Question: My program simulates a video store. In my list there are multiple copies of some videos. If I try to rent a video and the first copy of that video in the list is already rented, my program fails to continue checking to see if the other copies are available (a film is available if custId is '0000'). Take a look at the text file from where the list gets its members for a better understanding of what i'm describing:

Could anyone take a look and let me know if they spot an issue? Any help is appreciated, thanks.
'''
try
{
int index = 0;
bool found = false;
while (!found)
{
if (strncmp(filmId,filmList.getAt(index).number,6) == 0 && strncmp("0000",filmList.getAt(index).rent_id,5) == 0)//If that film is rented by NO customer
{
found = true;//customer can rent it
strcpy(newItem.number,filmId);//copy filmId into newItem
filmList.retrieve(newItem);//copy the struct in our orderedList with the same filmId/copy into newItem
filmList.remove(newItem);//delete the struct with same filmId/copy as newItem from the orderedList
strcpy(newItem.rent_id,custId);//update info in
strcpy(newItem.rent_date,rentDate);// newItem to show
strcpy(newItem.return_date,dueDate);// that it has been rented
filmList.insert(newItem);//put NewItem into list, effectivily replacing the removed item.
cout << "Rent confirmed!" << endl;
}
else
{
if (strncmp(filmId,filmList.getAt(index).number,6) > 0 || strncmp("0000",filmList.getAt(index).rent_id,5) > 0)
{
++ index;
}
else
{
throw string ("Not in list");
}
}
}
}
catch (string s)
{
cout << "
***Failure*** " << s << endl;
}
'''
Let me know if more code is required from any other parts of the program.
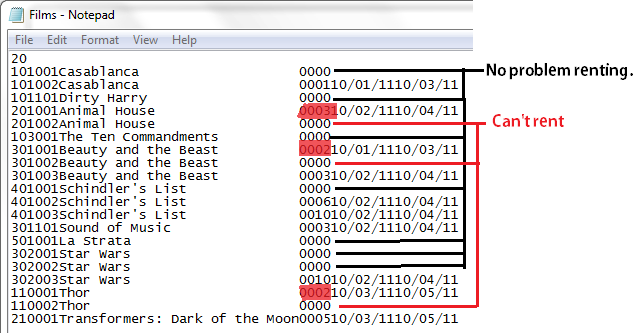
Answer: Here's my best guess with the code provided.
Let's say we are looking up 101001Casablanca, therefore I'm assuming filmId = "101001Casablanca". Also, assume the 101001Casablanca is checked out to customer 0001. We are comparing the first 6 characters of filmId to filmList.getAt(index).number, which I'm going to assume is at the very least "101001". This passes, but since it is checked out the second condition fails.
In the else we check the same strings in the first condition and still get 0 returned from strncmp which is false. The second condition is also false since strncmp("0000", "0001", 5) is -1. Therefore we go to the final else which throws.
If you are only checking string equality with strncmp, remember that it can return -1, therefore check if equal or not equal to 0.